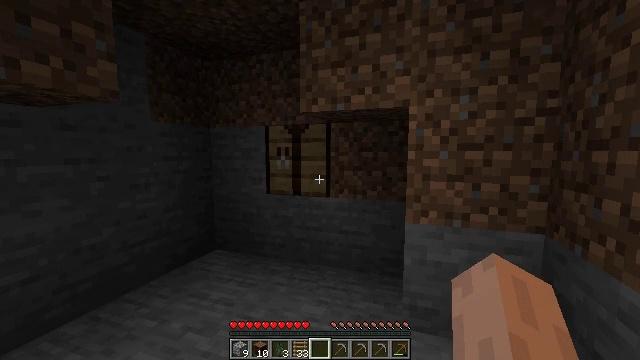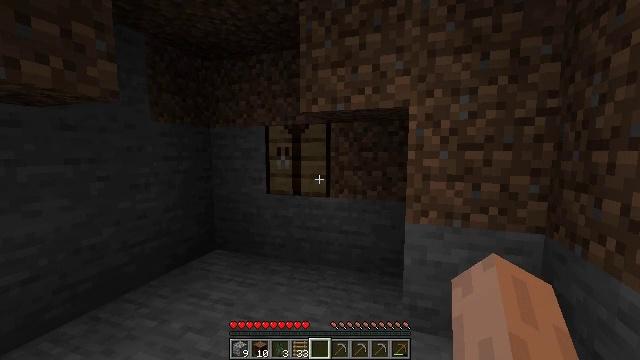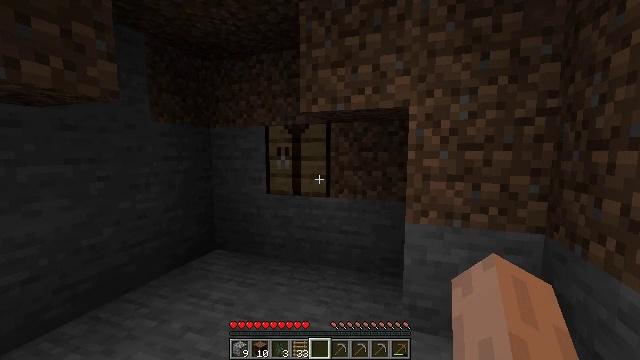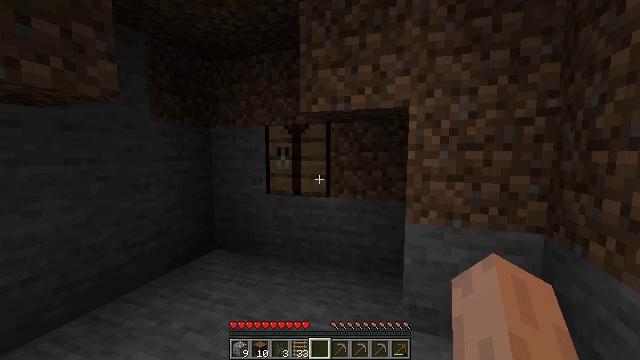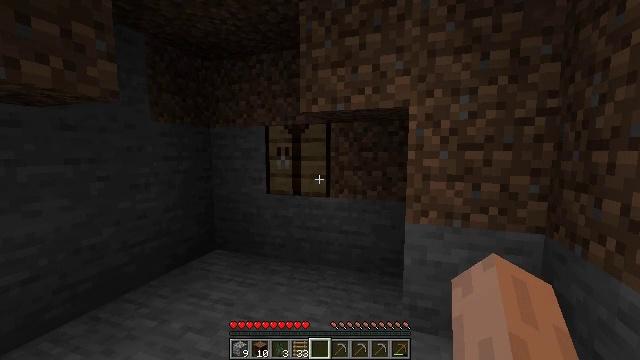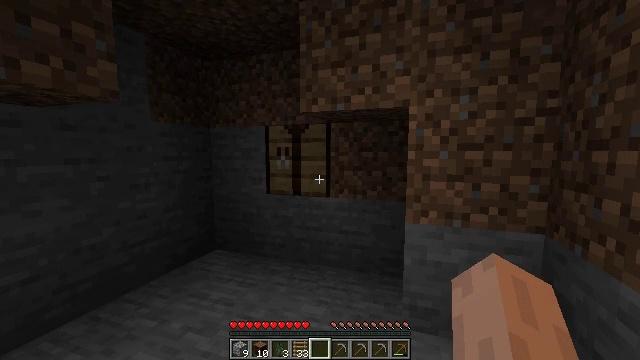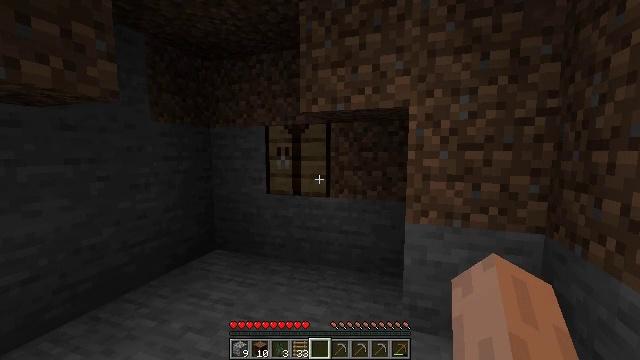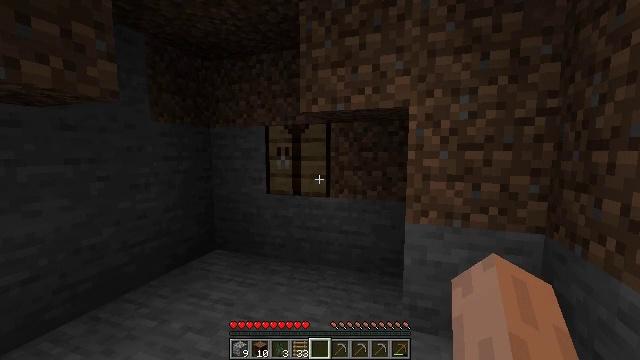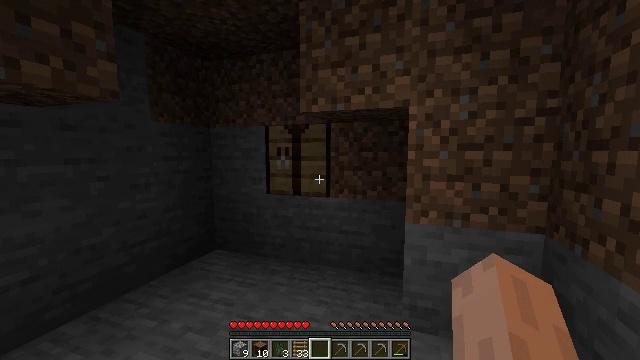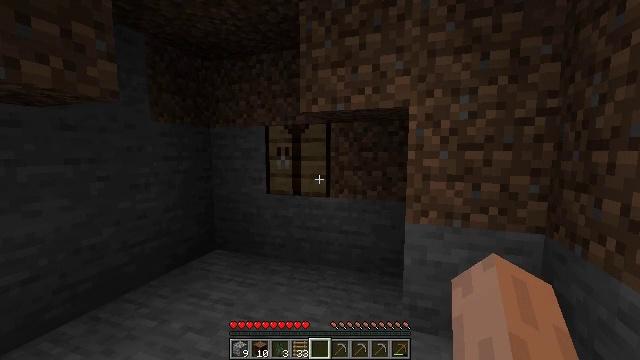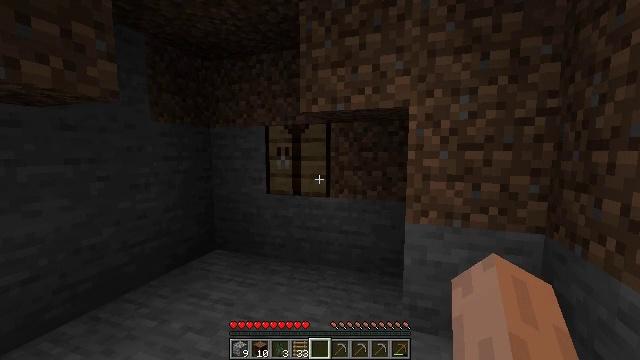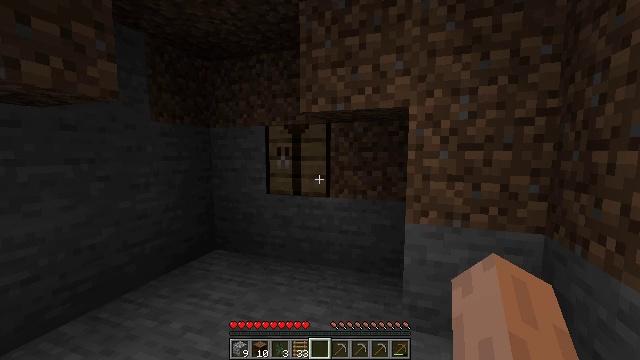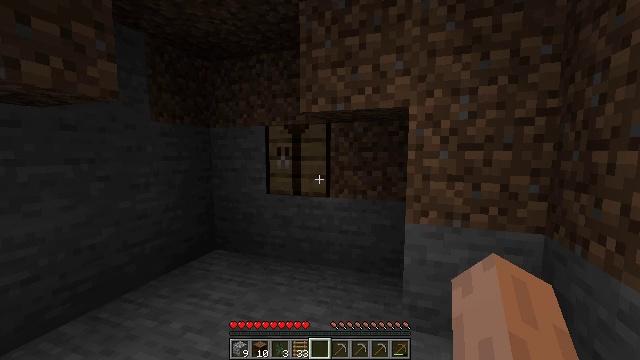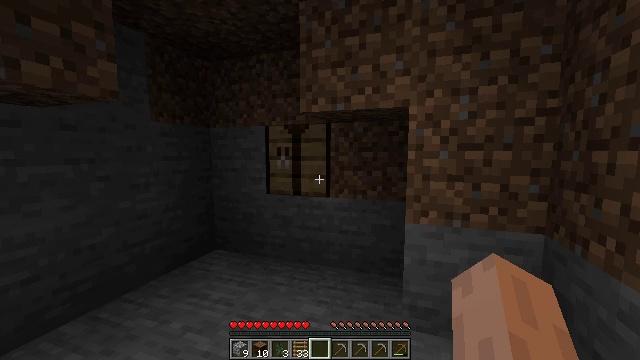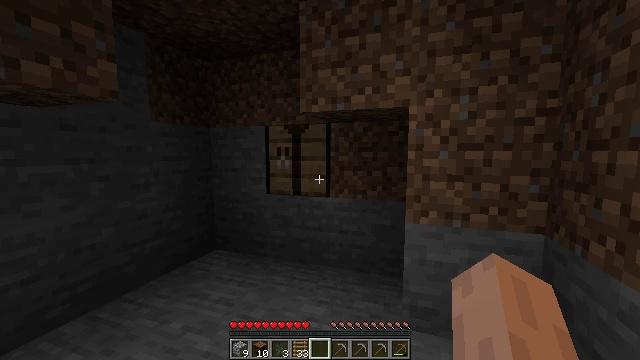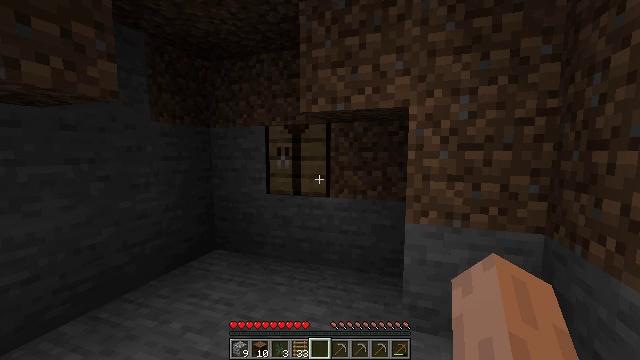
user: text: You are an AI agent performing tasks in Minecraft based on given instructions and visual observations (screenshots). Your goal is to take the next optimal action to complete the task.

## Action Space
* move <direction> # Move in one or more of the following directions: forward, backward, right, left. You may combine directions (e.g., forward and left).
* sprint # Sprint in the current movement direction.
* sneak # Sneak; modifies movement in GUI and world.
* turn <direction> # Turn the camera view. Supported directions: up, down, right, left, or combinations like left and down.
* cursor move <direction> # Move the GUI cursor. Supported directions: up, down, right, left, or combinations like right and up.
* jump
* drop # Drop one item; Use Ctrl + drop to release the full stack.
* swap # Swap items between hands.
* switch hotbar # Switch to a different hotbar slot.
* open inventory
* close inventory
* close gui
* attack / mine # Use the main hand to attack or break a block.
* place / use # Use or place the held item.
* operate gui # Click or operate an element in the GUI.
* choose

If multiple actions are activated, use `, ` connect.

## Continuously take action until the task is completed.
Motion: motion action
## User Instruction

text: Convert spruce logs into planks.
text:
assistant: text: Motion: no_op
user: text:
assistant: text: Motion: no_op
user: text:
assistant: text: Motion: no_op
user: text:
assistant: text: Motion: no_op
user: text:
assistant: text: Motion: no_op
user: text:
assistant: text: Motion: no_op
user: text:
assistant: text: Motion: no_op
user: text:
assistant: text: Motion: no_op
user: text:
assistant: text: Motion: no_op
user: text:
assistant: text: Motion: no_op
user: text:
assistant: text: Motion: no_op
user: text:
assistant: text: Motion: no_op
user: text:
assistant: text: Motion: no_op
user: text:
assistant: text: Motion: no_op
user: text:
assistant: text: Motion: no_op
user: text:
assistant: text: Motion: no_op
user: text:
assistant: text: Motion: no_op
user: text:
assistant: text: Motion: no_op
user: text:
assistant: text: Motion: no_op
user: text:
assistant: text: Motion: no_op
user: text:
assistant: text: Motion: no_op
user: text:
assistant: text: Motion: no_op
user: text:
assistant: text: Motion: no_op
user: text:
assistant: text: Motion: no_op
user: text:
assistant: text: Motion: no_op
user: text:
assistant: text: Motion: no_op
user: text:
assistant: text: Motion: no_op
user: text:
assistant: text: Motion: no_op
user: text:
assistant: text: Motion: no_op
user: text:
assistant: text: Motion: no_op